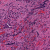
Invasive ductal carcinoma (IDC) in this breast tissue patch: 0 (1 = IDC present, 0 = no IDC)